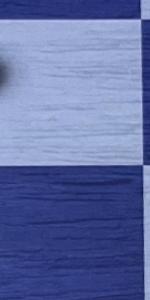
Label: Empty